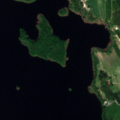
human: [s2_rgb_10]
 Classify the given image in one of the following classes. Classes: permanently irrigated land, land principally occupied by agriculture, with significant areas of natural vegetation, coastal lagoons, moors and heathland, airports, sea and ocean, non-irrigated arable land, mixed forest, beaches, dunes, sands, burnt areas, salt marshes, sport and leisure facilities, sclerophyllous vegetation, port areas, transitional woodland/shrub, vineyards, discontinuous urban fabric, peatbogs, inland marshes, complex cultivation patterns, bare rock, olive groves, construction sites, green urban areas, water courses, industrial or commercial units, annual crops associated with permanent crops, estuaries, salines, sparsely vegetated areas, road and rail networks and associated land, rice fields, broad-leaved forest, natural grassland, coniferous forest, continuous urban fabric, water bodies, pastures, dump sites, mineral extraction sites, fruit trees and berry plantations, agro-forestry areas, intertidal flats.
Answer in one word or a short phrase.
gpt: land principally occupied by agriculture, with significant areas of natural vegetation, coniferous forest, mixed forest, water bodies